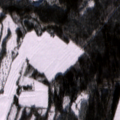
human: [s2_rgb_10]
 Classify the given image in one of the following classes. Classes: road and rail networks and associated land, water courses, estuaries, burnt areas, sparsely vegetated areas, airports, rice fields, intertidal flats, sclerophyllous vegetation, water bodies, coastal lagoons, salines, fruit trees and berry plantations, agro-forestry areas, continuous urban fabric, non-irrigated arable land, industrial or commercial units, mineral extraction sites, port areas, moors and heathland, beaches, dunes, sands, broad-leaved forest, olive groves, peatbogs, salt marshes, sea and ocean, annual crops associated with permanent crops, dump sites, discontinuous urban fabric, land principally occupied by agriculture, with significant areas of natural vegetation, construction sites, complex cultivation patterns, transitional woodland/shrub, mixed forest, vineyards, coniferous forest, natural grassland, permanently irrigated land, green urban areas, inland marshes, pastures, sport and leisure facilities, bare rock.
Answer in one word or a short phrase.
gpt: non-irrigated arable land, land principally occupied by agriculture, with significant areas of natural vegetation, coniferous forest, mixed forest